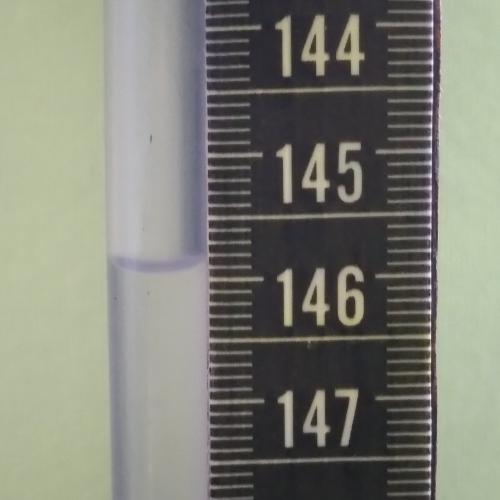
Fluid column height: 145.9 cm